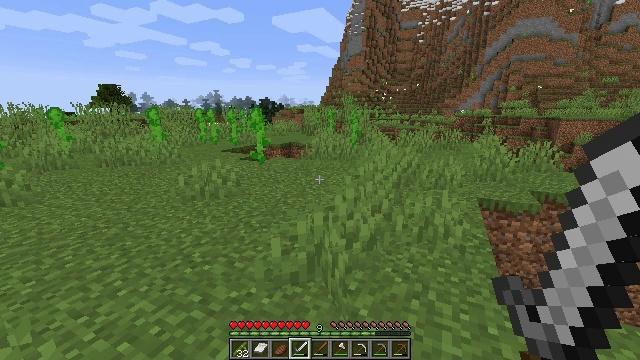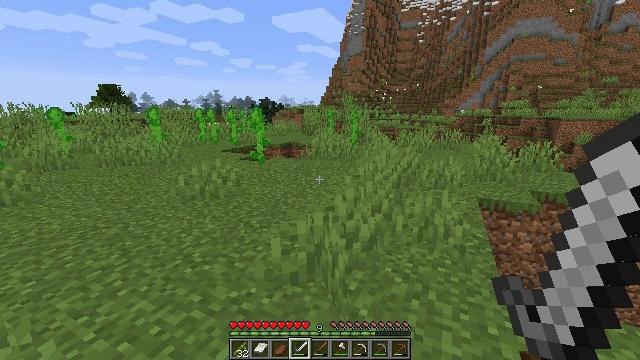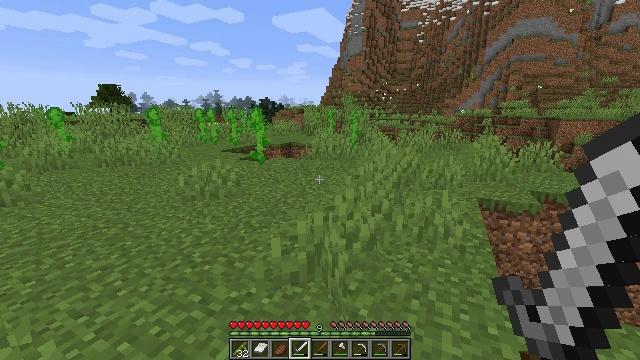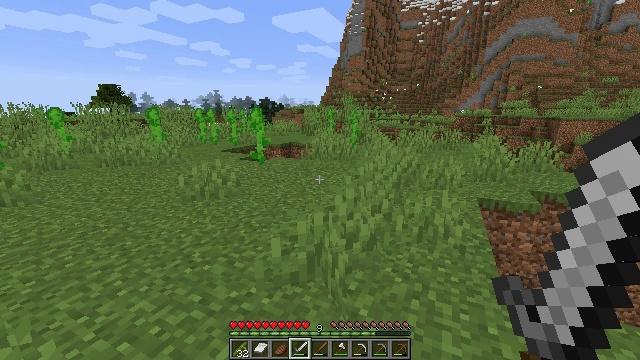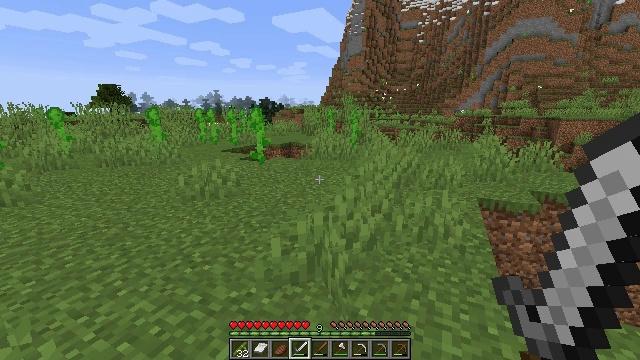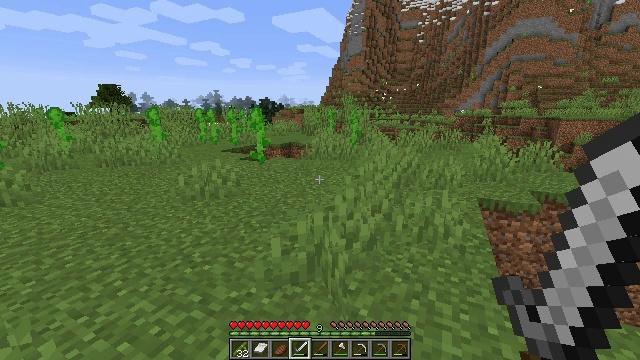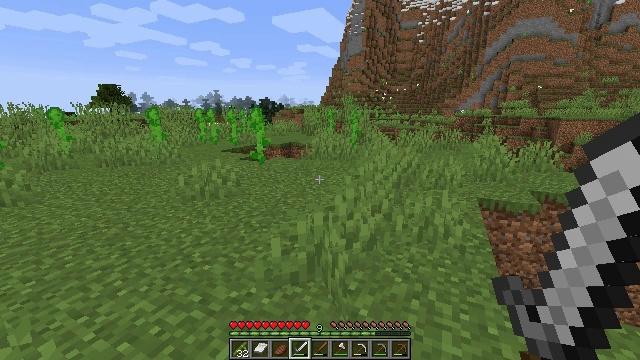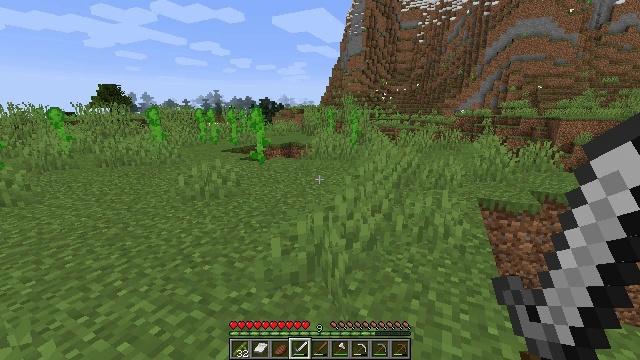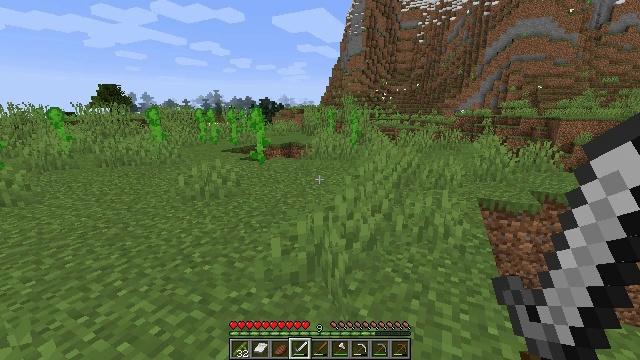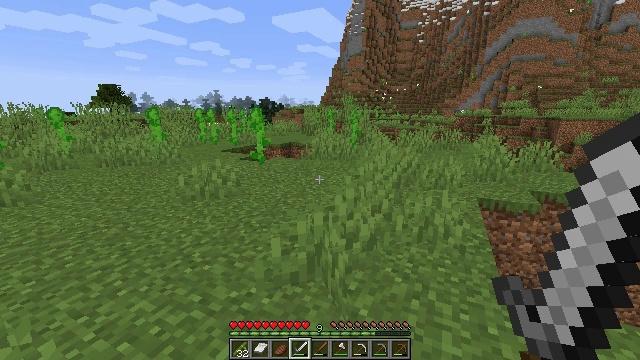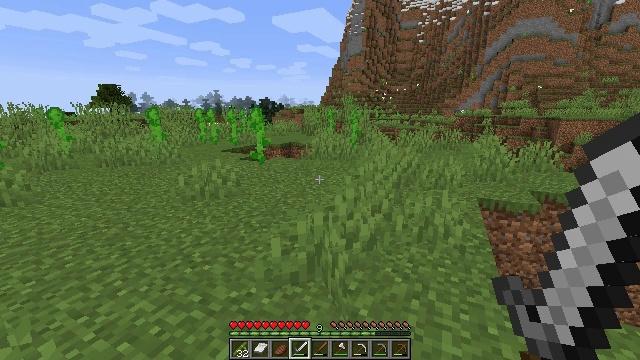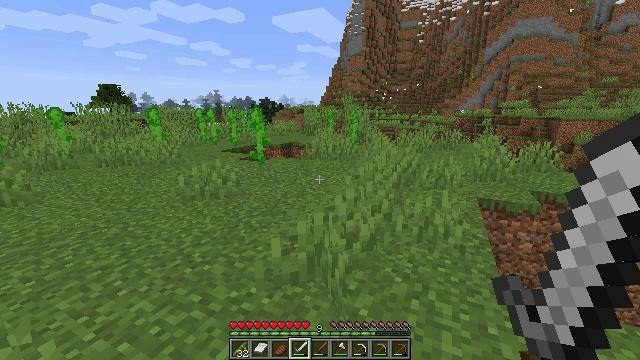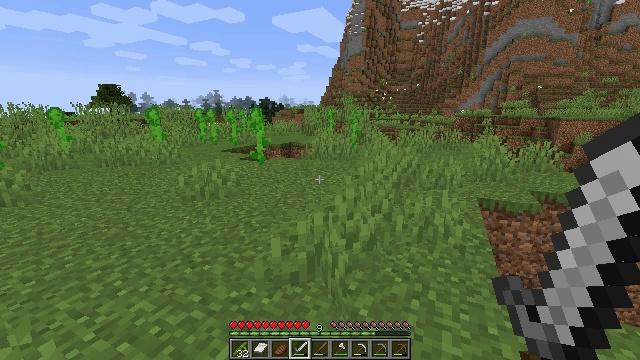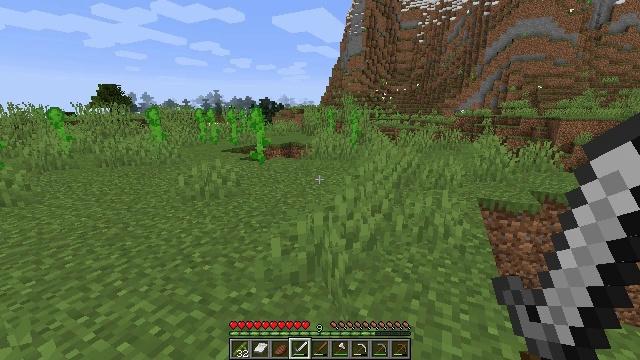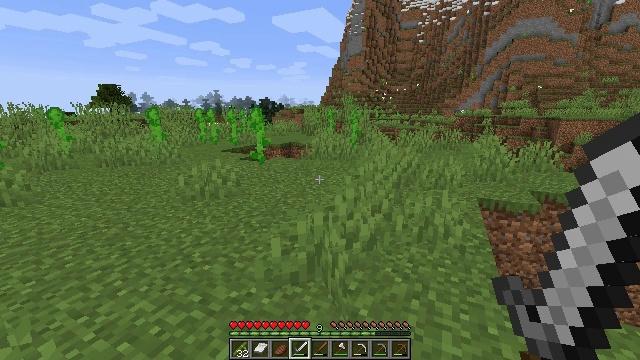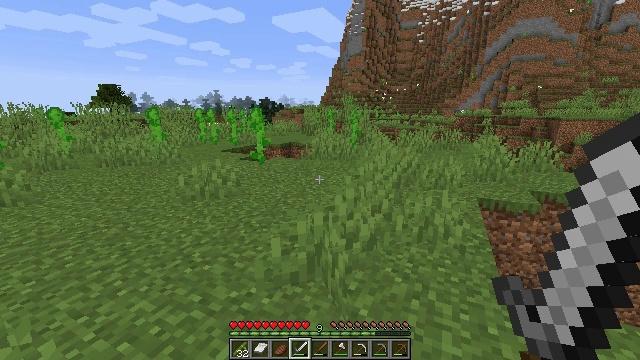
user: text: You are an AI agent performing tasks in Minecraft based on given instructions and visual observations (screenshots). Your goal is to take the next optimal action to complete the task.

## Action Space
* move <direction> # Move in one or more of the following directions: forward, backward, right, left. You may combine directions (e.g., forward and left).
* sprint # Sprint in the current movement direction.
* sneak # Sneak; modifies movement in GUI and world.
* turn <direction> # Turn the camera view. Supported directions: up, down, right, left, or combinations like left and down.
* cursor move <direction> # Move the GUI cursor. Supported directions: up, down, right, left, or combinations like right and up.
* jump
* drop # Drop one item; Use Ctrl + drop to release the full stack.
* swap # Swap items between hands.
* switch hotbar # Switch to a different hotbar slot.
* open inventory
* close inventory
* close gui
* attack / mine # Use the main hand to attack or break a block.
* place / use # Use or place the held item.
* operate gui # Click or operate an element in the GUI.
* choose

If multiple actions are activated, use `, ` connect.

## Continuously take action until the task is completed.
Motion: motion action
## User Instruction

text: Break the sweet berry bush to collect berries.
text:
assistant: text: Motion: no_op
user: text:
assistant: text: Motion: no_op
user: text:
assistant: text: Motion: no_op
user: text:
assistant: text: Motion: no_op
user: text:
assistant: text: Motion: no_op
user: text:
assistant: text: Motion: no_op
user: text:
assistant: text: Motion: no_op
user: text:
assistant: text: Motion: no_op
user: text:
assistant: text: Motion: no_op
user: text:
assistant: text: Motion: no_op
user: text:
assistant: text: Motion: no_op
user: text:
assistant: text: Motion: no_op
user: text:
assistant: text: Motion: no_op
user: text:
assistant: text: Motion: no_op
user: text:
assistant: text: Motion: no_op
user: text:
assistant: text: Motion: no_op
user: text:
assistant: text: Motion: no_op
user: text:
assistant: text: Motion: no_op
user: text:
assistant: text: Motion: no_op
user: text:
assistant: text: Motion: no_op
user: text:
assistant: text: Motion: no_op
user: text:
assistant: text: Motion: no_op
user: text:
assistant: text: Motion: no_op
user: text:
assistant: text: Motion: no_op
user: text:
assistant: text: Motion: no_op
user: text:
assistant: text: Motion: no_op
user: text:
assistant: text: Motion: no_op
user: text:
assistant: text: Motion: no_op
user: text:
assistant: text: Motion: no_op
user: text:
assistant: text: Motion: no_op